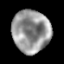
Tissue: lung
Cell type: Epithelial cells
Senescence score: 0.2033
Nuclear area (px): 1578
Mean DAPI intensity: 149.195